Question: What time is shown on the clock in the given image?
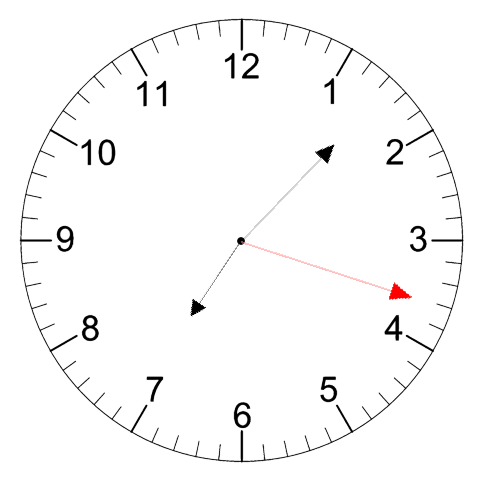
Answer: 07:07:18